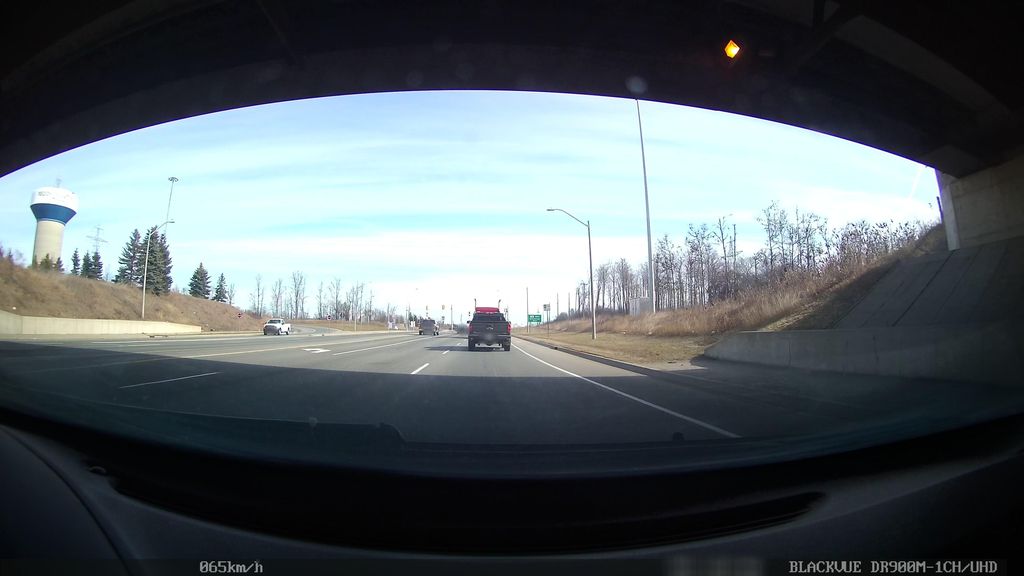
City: kitchener-waterloo